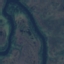
Label: River